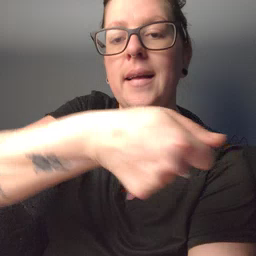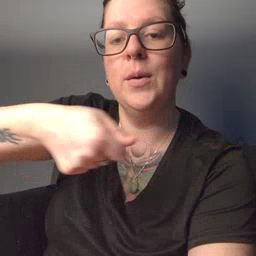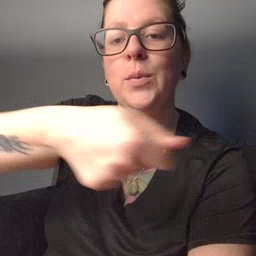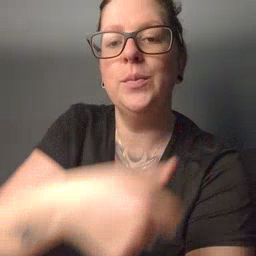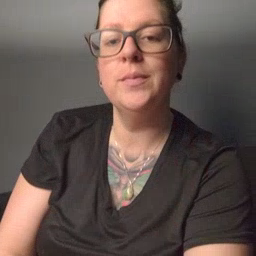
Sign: vacuum